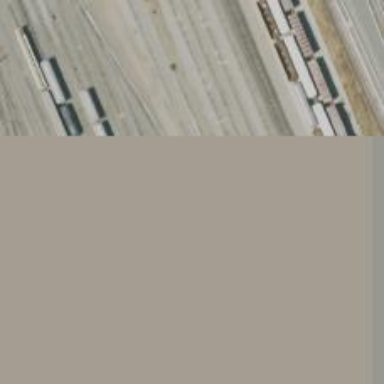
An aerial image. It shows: Railway yard used for servicing trains.